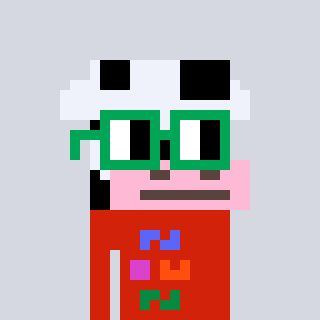
a pixel art character with square green glasses, a cow-shaped head and a red-colored body on a cool background